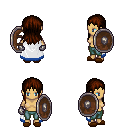
a pixel art fantasy rpg character, female body template, human, tanned skin, white trimmed cape, teal pants, brown unkempt hairstyle, metal gloves, brown slippers, shield, four views (front, back, left, right), 2x2 character sprite sheet, small pixel art, hard edges, no anti-aliasing